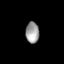
Tissue: skin
Cell type: Endothelial cells
Senescence score: 0.2656
Nuclear area (px): 280
Mean DAPI intensity: 155.725